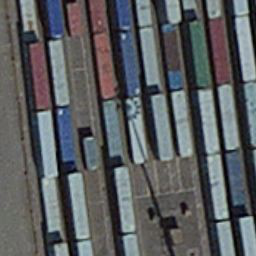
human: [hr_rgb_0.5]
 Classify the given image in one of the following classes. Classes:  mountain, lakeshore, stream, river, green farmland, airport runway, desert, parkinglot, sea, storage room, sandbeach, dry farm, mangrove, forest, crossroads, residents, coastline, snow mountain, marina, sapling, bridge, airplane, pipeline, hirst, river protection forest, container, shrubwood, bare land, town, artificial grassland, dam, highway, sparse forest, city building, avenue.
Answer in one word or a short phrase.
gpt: container